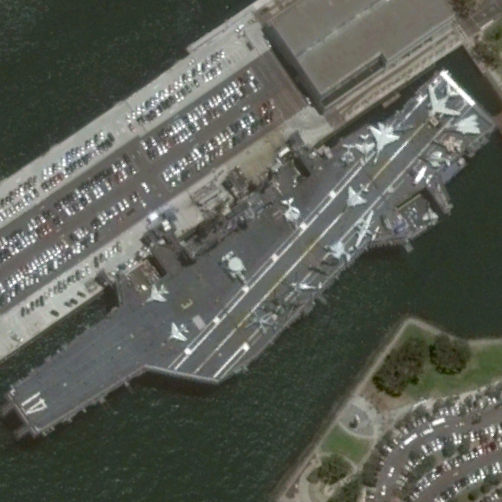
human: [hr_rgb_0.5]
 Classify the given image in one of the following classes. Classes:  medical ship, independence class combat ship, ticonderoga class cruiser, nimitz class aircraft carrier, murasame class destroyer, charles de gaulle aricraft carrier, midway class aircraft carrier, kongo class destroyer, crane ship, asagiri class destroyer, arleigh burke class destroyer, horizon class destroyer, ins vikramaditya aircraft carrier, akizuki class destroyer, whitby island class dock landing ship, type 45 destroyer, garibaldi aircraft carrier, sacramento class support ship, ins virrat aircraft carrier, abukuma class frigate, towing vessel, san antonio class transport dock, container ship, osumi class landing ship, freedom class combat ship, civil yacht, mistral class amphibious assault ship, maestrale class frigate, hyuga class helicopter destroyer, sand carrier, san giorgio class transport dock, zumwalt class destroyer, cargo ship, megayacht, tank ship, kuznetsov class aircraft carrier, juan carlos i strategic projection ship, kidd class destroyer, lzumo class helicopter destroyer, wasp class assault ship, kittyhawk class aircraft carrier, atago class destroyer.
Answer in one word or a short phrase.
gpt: Midway class aircraft carrier